Question: '''
exp_submissions
-----------------------------------------------------------------------------------
id | entry_id | member_id | member_group | category_id | type_id | portfolio_number
'''
'''
exp_judging
------------------------------------------------
id | rel_id | judge_id | pre | stage_1 | stage_2
'''
- 'exp_judging.rel_id''exp_submissions.id'- - 'exp_submissions.member_group = 5''exp_judging.pre = 1'- 'judge_id != 1''judge_id IS NULL'- 'rel_id''judge_id = 1'
The following query does everything up to the last part:
'''
SELECT sub.entry_id
FROM exp_judging AS jud
LEFT JOIN exp_submissions AS sub ON jud.rel_id = sub.id
WHERE (jud.judge_id != 1 OR jud.judge_id IS NULL)
AND jud.pre = 1
AND sub.member_group = 5
LIMIT 1
'''
These are the test rows I have in my exp_judging table:

As you will see, there is two rows with the 'rel_id = 35' (ID 200 and 197).
The above query is selecting the row id 197 even though there is another row with the same 'rel_id' and has a 'judge_id = 1'. This is my issue.
I need to add to my query to check that no other row exists with the same 'rel_id' and 'judge_id = 1', but I can't figure out how.
Thank you.
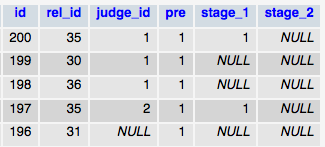
Answer: You shoud use a 'NOT EXISTS' clause:
'''
SELECT sub.entry_id
FROM exp_judging AS jud
LEFT JOIN exp_submissions AS sub ON jud.rel_id = sub.id
WHERE (jud.judge_id != 1 OR jud.judge_id IS NULL)
AND jud.pre = 1
AND sub.member_group = 5
AND NOT EXISTS (SELECT sub2.entry_id
FROM exp_judging AS jud2
LEFT JOIN exp_submissions AS sub2 ON jud2.rel_id = sub2.id
WHERE (jud2.judge_id = 1 )
AND jud2.pre = 1
AND sub2.member_group = 5
AND jud2.rel_id = jud.rel_id)
LIMIT 1
'''
Edit: added a new condition